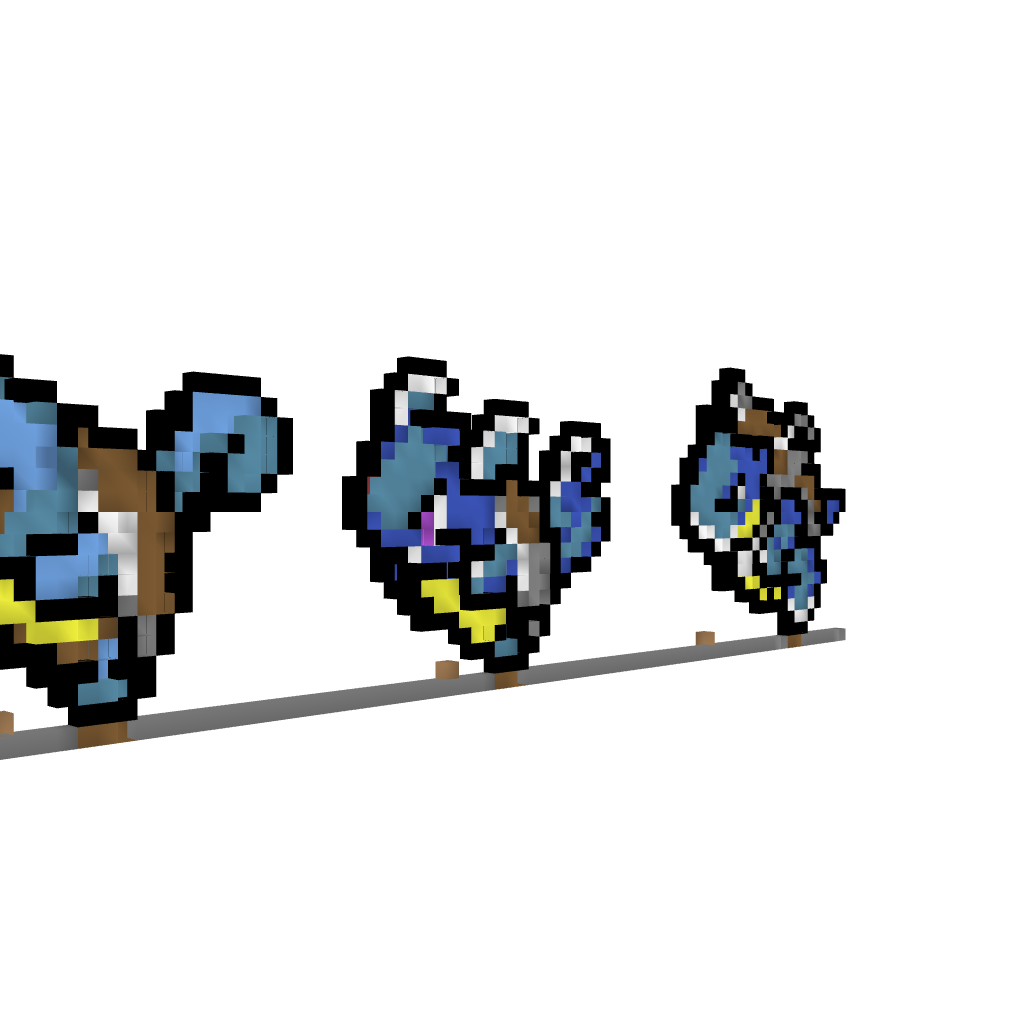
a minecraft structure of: Squirtle Wartortle and Blastoise Pixel Art bad low quality